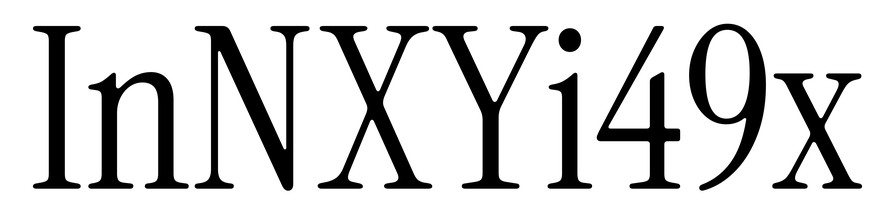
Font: InstrumentSerif-Regular